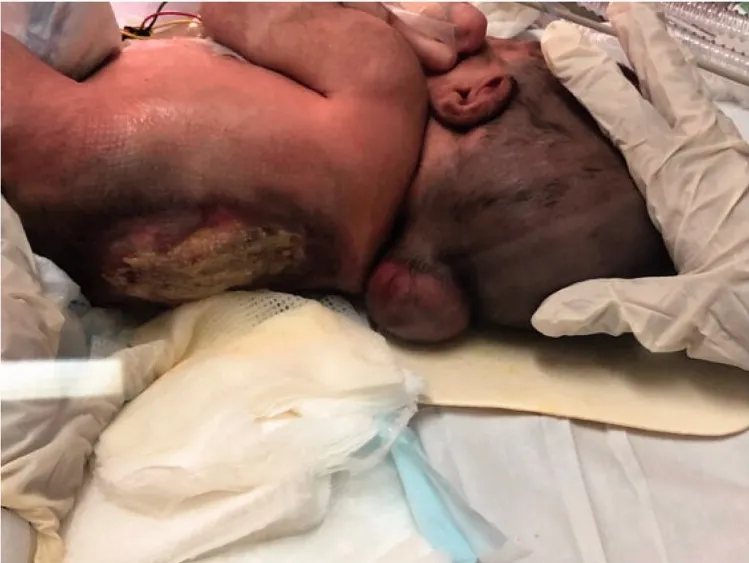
A large thoracolumbar meningomyelocele in a newborn.
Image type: medical_photograph (other_medical_photograph)